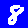
Digit: 8